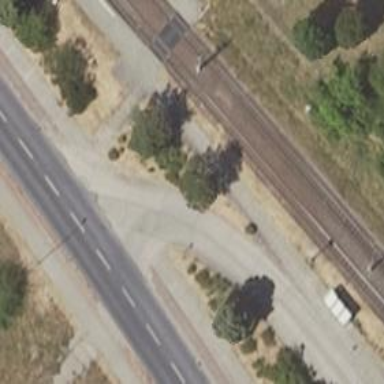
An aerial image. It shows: Service road designated for buses.